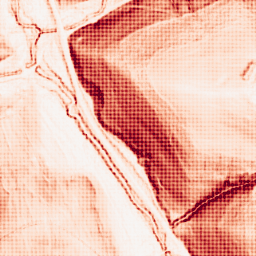
Category: morphological
Decomposition family: morphological_square
Decomposition parameters: operation: gradient
size: 3
Upsampling method: sinc_hamming
Upsampling parameters: scale: 8
kernel_size: 8
Upsampling scale: 8